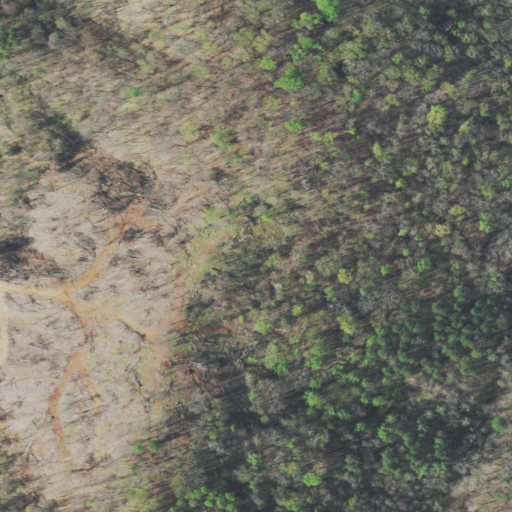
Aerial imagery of ridge(s) in Tennessee named Eledge Ridge containing deciduous forest, mixed forest, and evergreen forest